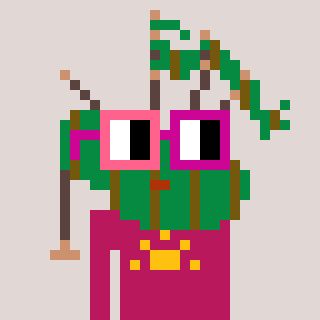
a pixel art character with square pink and red glasses, a bagpipe-shaped head and a darkpink-colored body on a warm background